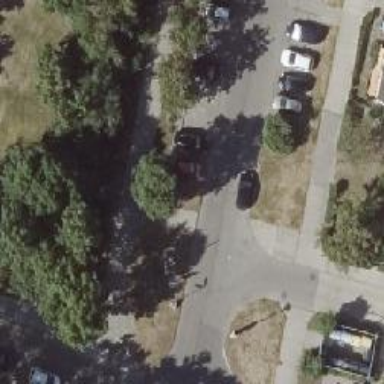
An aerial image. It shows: Residential road with asphalt surface. There are separate sidewalks on both sides.